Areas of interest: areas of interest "Cultural Palace"
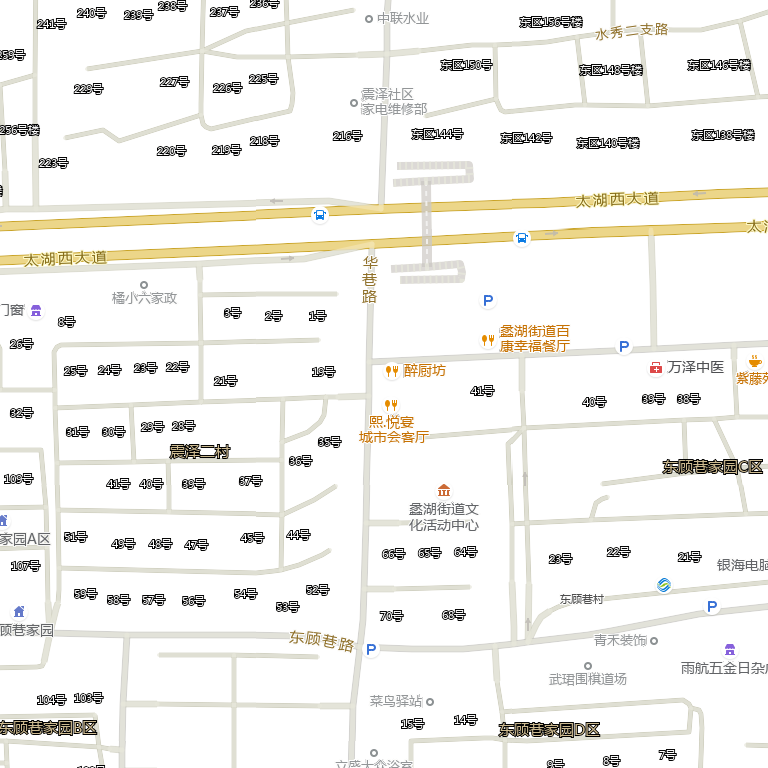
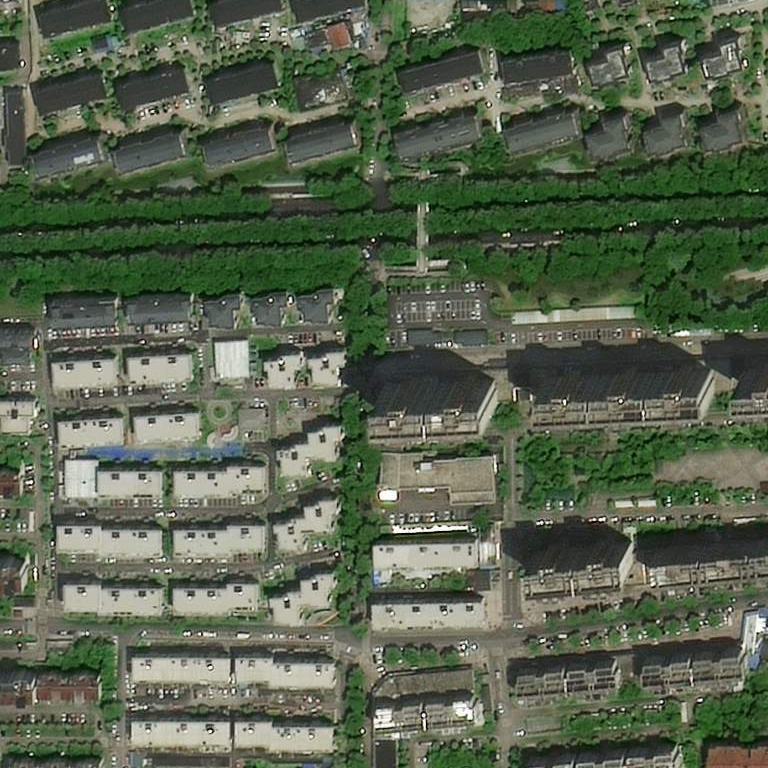